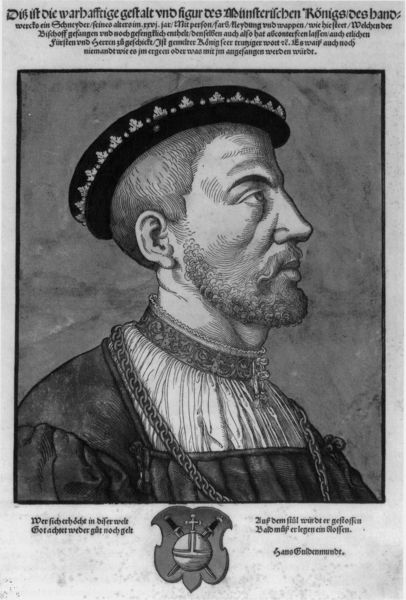
Titel: Bildnis des Jan van Leyden
Künstler: Erhard Schön
Institution: (Seriendruck)
Schlagwörter: dunkel, mann, weiß, frisur, grau, haar, hell, hintergrund, hut, mund, nase, ohr, profil, schwarz, zeichnung, blick, alt, bart, hemd, kappe, mütze, augen, band, falten, gesicht, kleidung, kragen, mensch, rahmen, vollbart, bildnis, hals, herr, portrait, porträt, bestickt, geistlicher, gewand, haare, blatt, gotik, lippen, locken, ohren, adlig, kopfbedeckung, schrift, seitlich, papier, kette, grafik, graphik, hof, rand, könig, bordüre, brauen, faltenwurf, rüschen, wange, schild, buch, kreuz, druck, schwarz-weiß, schraffur, radierung, stich, titel, barrett, kupfer, seite, schwert, schwerter, zeitung, beschriftung, steckbrief, überschrift, adeliger, stehkragen, münster, buchseite, wappen, barett, kraus, gelehrter, ruschen, gefältelt, urkunde, kupferstich, flugblatt, altdeutsch, kaltnadel, reichsapfel, kreus, cranach, gewanf, hemdbrust, 1350